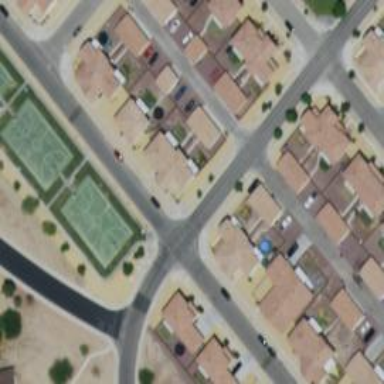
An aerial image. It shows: Alleyway designated as service road.